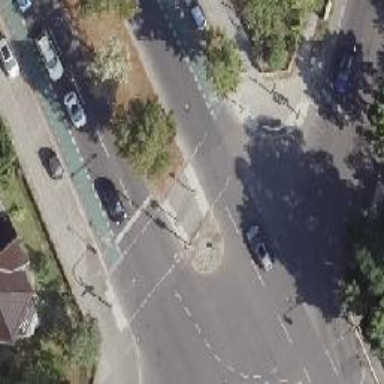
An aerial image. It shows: Crossing with traffic signals.